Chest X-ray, AP view. Patient: 36 years old, sex M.
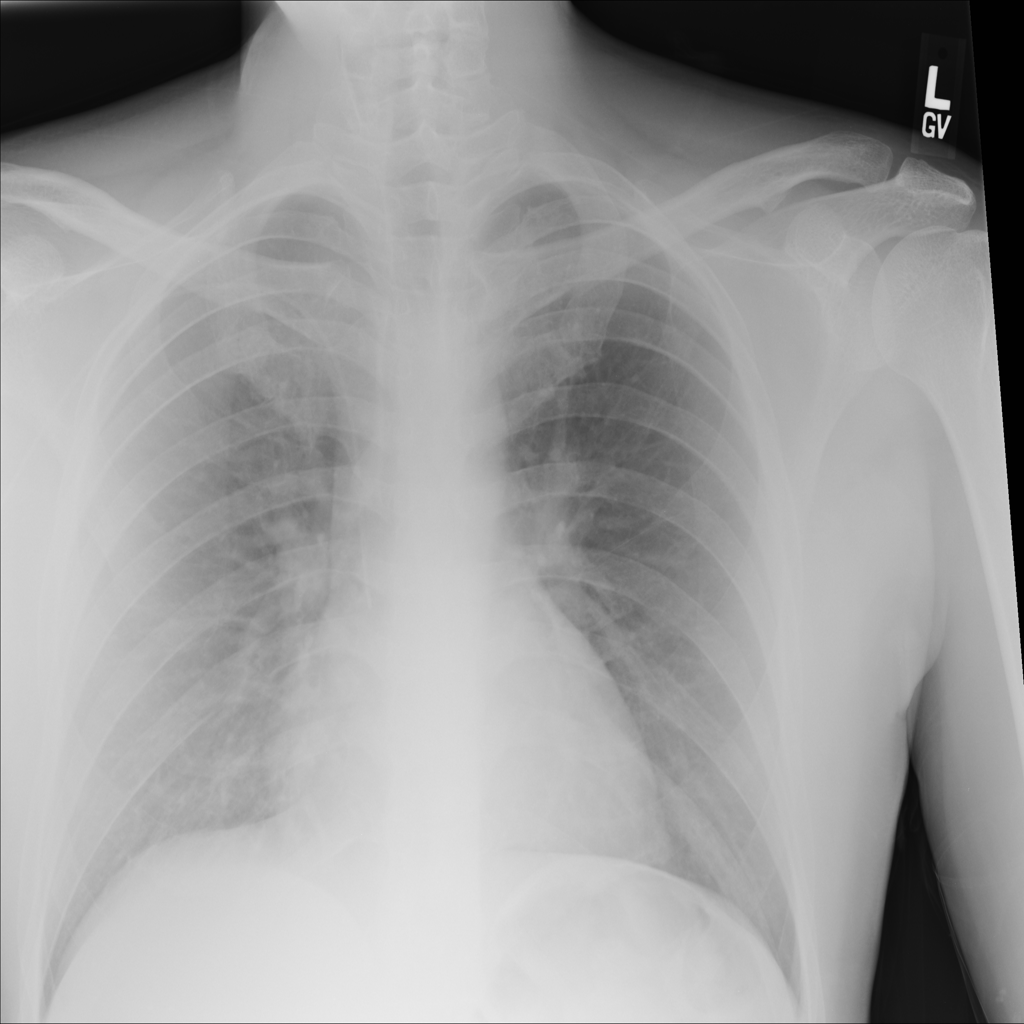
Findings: No Finding